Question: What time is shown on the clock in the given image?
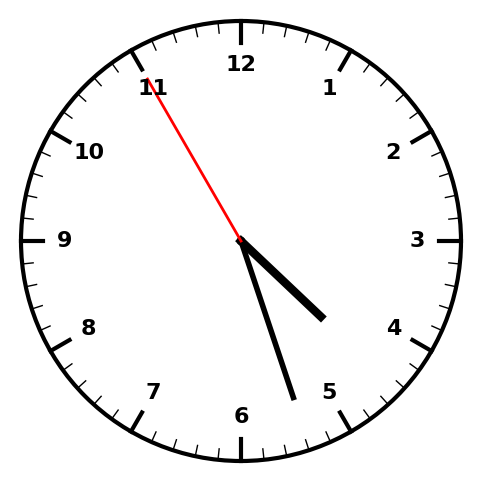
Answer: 04:26:55